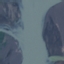
Label: River